如图，方格纸中的每个小方格都是边长为 1 个单位长度的正方形，每个小正方形的顶点叫格点，$\triangle ABC$ 的顶点均在格点上，画出将 $\triangle ABC$ 绕点 $C$ 按顺时针方向旋转 $90^\circ$ 后所得到的 $\triangle A_1B_1C$．

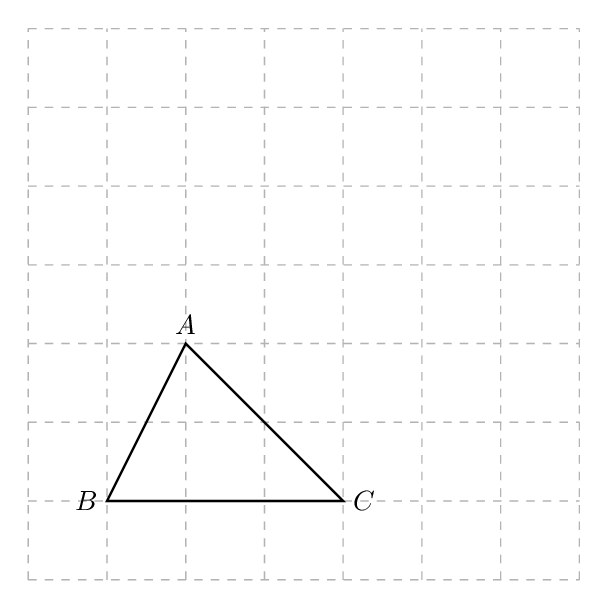
【解答】
\vspace{0.5cm}
\noindent\textbf{【答案】见解析}

\vspace{0.5cm}
\noindent\textbf{【分析】本题主要考查了旋转作图等知识点，根据旋转的性质，利用网格的特点画出点 $A_1$、点 $B_1$ 旋转后的对应点,然后顺次连接即可解答．}

\vspace{0.5cm}
\noindent\textbf{【详解】解：如图，$\triangle A_1B_1C$ 是所求的三角形．}

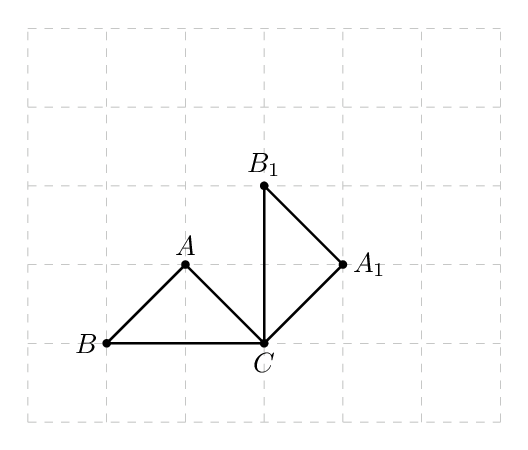